Question: I'm working on a Userform in Excel that has to be dynamically generated each time. It can list many (100+) lines which are all exactly the same in format. These are generated by the following code snippet.
'''
' ctextbox
Set ctl = .Controls.Add("Forms.Textbox.1")
With ctl
.Top = 12 + linetop
.Left = 464.9
.Width = 140
.Height = 18
.Name = FieldName & "_ctextbox"
End With
' cshow
Set ctl = .Controls.Add("Forms.CommandButton.1")
With ctl
.Top = 13.1 + linetop
.Left = 611.35
.Width = 41.95
.Height = 18
.Name = FieldName & "_cshow"
.Caption = "Show All"
End With
' confirm
Set ctl = .Controls.Add("Forms.Checkbox.1")
With ctl
.Top = 13.5 + linetop
.Left = 659
.Width = 44.95
.Height = 17.25
.Name = FieldName & "_confirm"
.Caption = "Confirm"
End With
'''
It would fine except for a random occurrence where the Confirm checkbox appears smaller than the rest. The screenshot below shows what I mean.

Has anyone experienced this issue before?
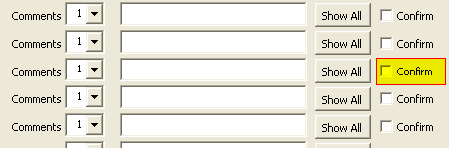
Answer: I would recommend using 'repainting' the Userform after you have added the controls dynamically.
The Repaint method completes any pending screen updates for a specified form. When performed on a form, the Repaint method also completes any pending recalculations of the form's controls.
This method is useful if the contents or appearance of an object changes and you don't want to wait until the system automatically repaints the area. 'Me.Repaint' simply updates the display by redrawing the form